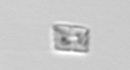
Label: Bacillariophyceae_morphotype1